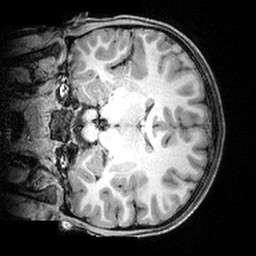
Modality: T1w
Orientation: coronal
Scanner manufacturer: siemens
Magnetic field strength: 3 T
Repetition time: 1.9 s
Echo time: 0.00397 s